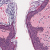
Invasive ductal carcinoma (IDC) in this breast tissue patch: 0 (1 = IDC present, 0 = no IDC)